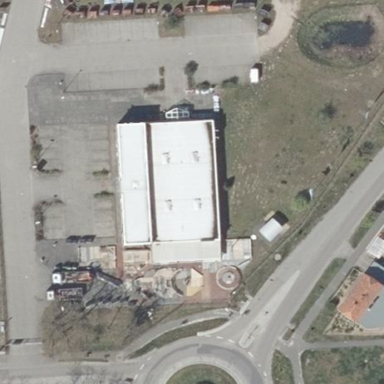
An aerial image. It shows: Commercial building.